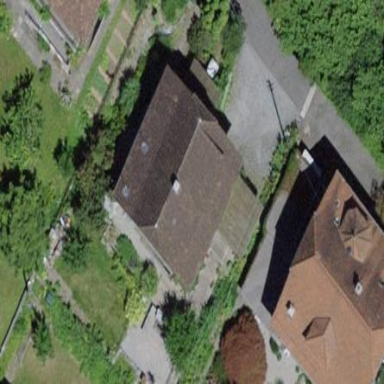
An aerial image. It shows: House with half-hipped roof shape.